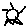
Label: sun